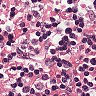
Metastatic tissue present: no